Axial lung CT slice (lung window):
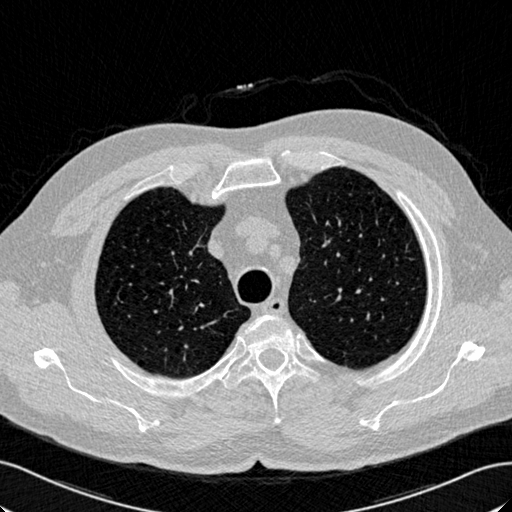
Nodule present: no